Question: I want divs to be set equally in the parent div along with text.
Just shown in the image.

'''
#container {
text-align: justify;
}
#container > div {
width: 90px; /* Declare your value. Can be in relative units. */
display: inline-block;
vertical-align: top;
background: #f2f1f1;
/* IE fix. */
*display: inline;
zoom: 1;
height: 90px;
}
#container:after {
content: "";
width: 100%;
display: inline-block;
}
'''
'''
<div id="container">
<div></div>
<div></div>
<div></div>
</div>
'''
Thank You.
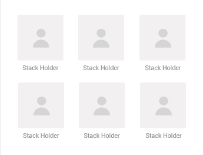
Answer: Like this?
'''
#container {
display: flex;
justify-content: space-between;
width: 400px;
margin: 0 auto;
}
#container .box-container {
width: 90px; /* Declare your value. Can be in relative units. */
display: flex;
flex-direction: column;
align-items: center;
}
#container .box-container .img {
width: 90px;
height: 90px;
background: #e7e7e7;
}
'''
'''
<div id="container">
<div class="box-container">
<div class="img"></div>
<p>text</p>
</div>
<div class="box-container">
<div class="img"></div>
<p>text</p>
</div>
<div class="box-container">
<div class="img"></div>
<p>text</p>
</div>
</div>
'''